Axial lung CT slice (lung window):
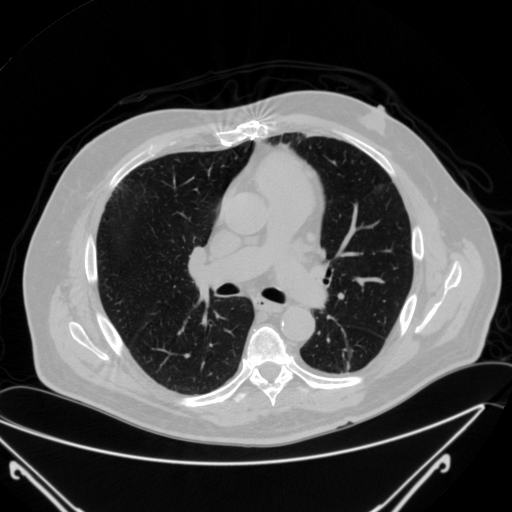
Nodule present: no